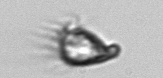
Label: Paratontonia_gracillima